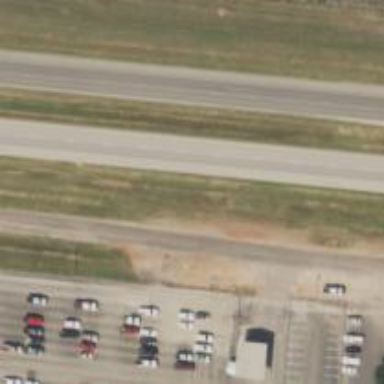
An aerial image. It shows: This image shows trunk highway that functions as expressway.